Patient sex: F
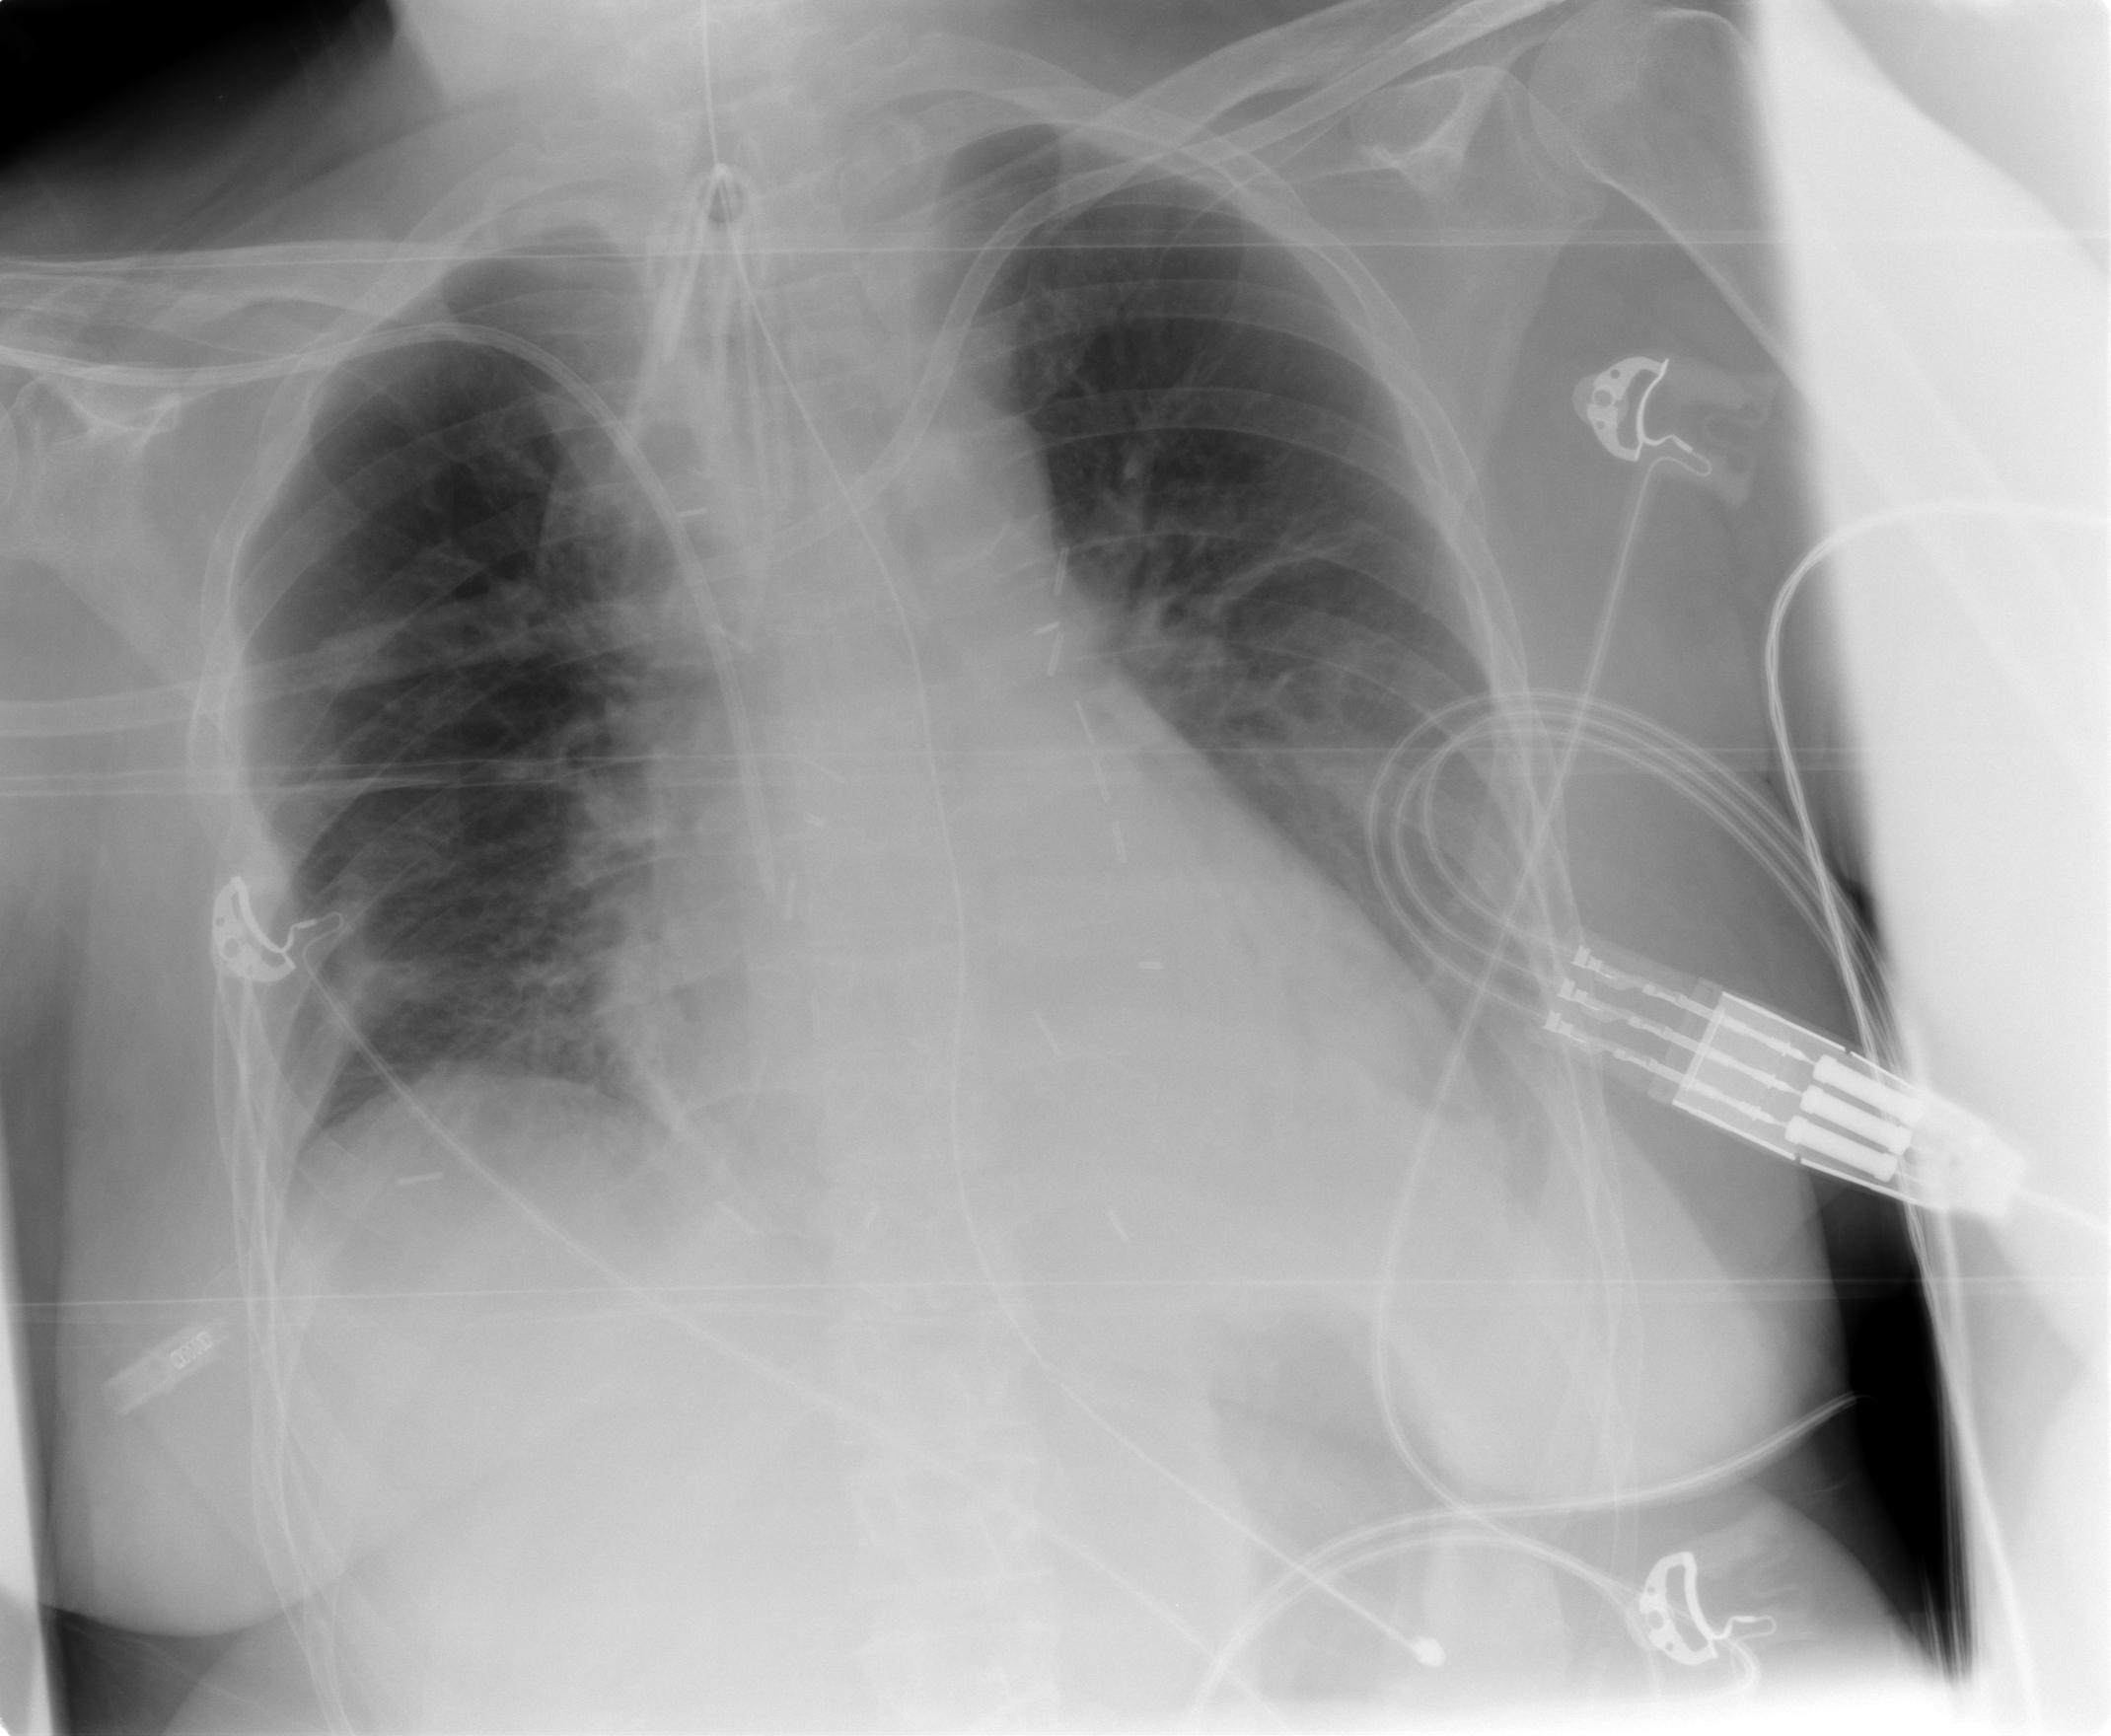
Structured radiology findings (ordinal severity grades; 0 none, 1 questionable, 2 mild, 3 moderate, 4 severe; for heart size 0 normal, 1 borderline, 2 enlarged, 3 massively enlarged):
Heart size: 0
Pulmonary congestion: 0
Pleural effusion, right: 0
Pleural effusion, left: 1
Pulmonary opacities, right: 2
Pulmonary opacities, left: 1
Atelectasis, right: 2
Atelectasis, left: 2